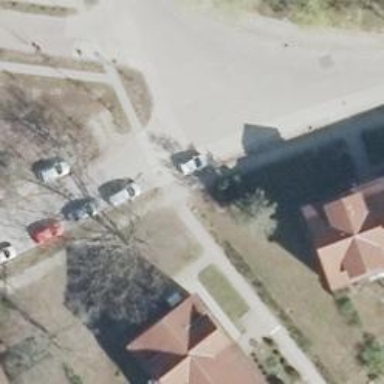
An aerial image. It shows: Residential road with opposite cycleway.